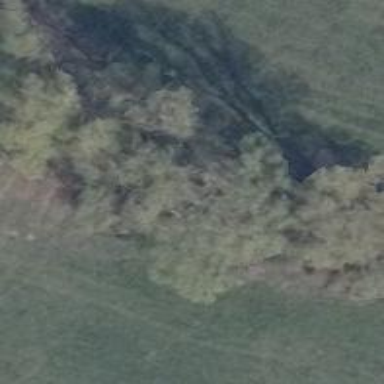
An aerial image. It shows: Row of trees in natural setting.